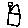
Label: house